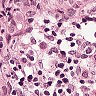
Metastatic tissue present: yes